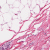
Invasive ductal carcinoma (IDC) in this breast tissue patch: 0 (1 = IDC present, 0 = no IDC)